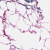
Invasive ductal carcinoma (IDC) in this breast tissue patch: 0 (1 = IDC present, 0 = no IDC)